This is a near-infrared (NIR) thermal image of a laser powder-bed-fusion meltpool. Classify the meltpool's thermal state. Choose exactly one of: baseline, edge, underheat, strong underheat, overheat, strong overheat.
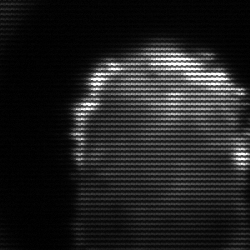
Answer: baseline